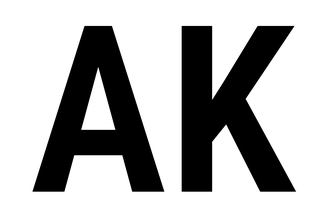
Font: Roboto_Condensed_SemiBold